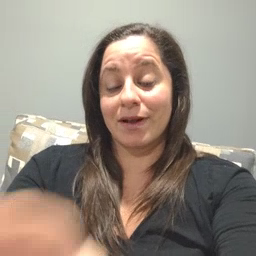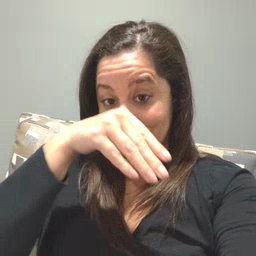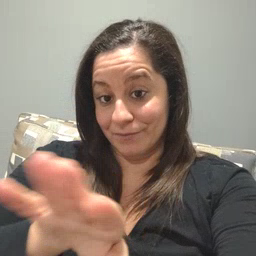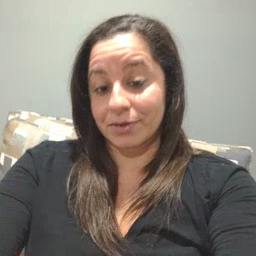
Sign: elephant